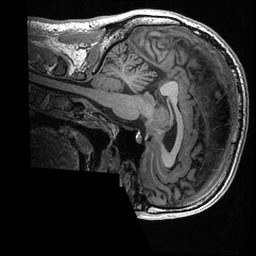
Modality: T1w
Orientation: sagittal
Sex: male
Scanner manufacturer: ge
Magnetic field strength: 3 T
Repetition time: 0.0064 s
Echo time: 0.00281 s